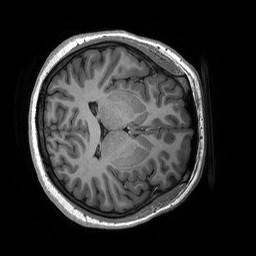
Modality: T1w
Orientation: axial
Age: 21
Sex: female
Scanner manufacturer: siemens
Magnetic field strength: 3 T
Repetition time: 2.53 s
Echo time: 0.00227 s